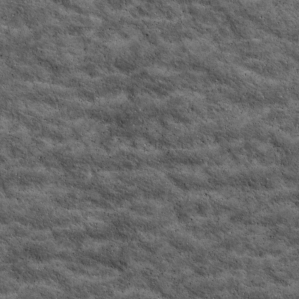
Label: non_frost